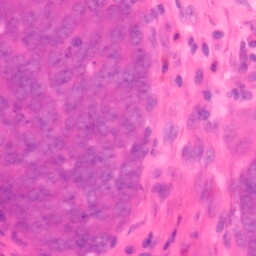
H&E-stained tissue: Colon